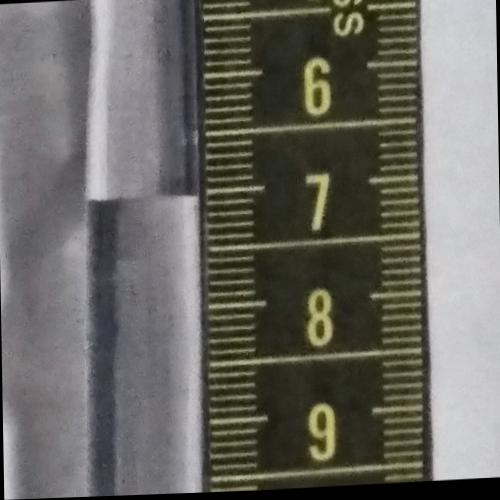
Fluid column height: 7.0 cm